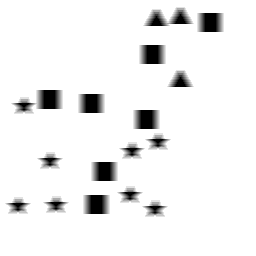
Squares: 7
Triangles: 3
Stars: 8
Total shapes: 18